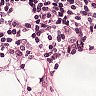
Metastatic tissue present: yes